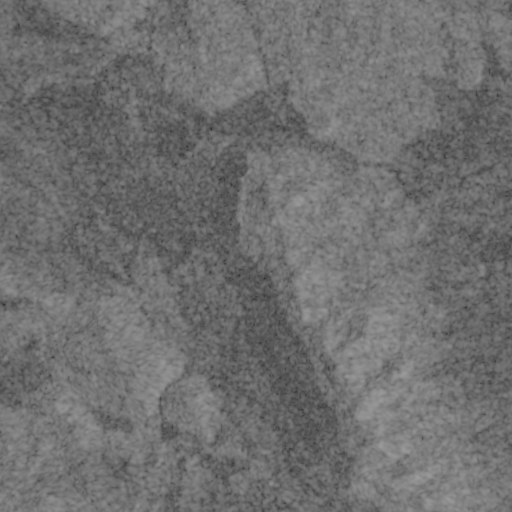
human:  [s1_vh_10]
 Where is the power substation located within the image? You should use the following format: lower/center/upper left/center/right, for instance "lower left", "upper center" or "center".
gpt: The power substation is located in the lower center of the image.
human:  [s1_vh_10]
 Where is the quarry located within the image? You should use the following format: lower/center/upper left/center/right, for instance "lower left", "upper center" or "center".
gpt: The quarry is located in the lower right of the image.
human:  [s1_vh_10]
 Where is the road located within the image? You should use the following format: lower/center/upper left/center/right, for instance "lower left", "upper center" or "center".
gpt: There is no road in the image.

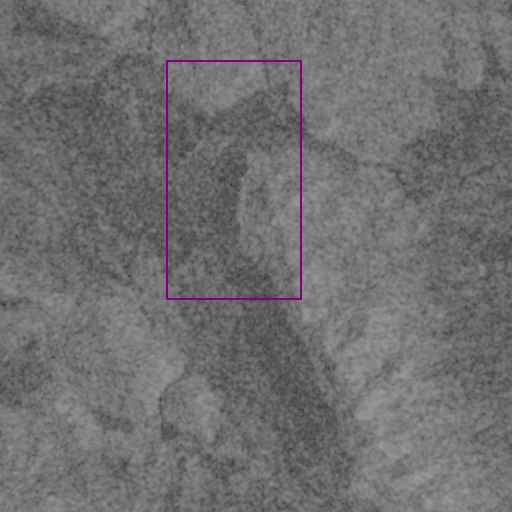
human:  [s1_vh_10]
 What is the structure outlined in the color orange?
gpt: There is no orange outline.
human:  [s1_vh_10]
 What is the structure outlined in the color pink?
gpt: There is no structure outlined in pink.